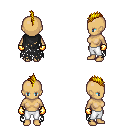
a pixel art fantasy rpg character, female body template, human, tanned skin, black tattered cape, white pants, blonde mohawk hairstyle, gold gloves, four views (front, back, left, right), 2x2 character sprite sheet, small pixel art, hard edges, no anti-aliasing